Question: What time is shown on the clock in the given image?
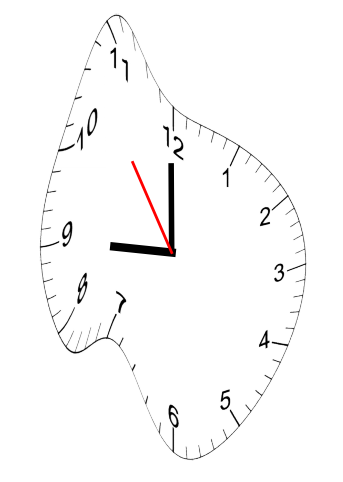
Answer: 08:59:54